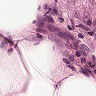
Metastatic tissue present: yes